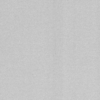
Label: dusty